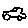
Label: car